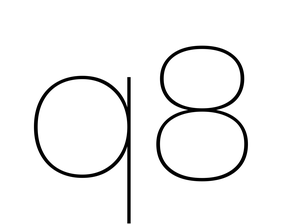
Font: Poppins-Thin